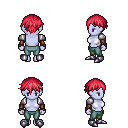
a pixel art fantasy rpg character, female body template, dark elf, purple skin, steel arm armor, teal pants, ruby red short bangs hairstyle, cloth bracers, metal boots, four views (front, back, left, right), 2x2 character sprite sheet, small pixel art, hard edges, no anti-aliasing